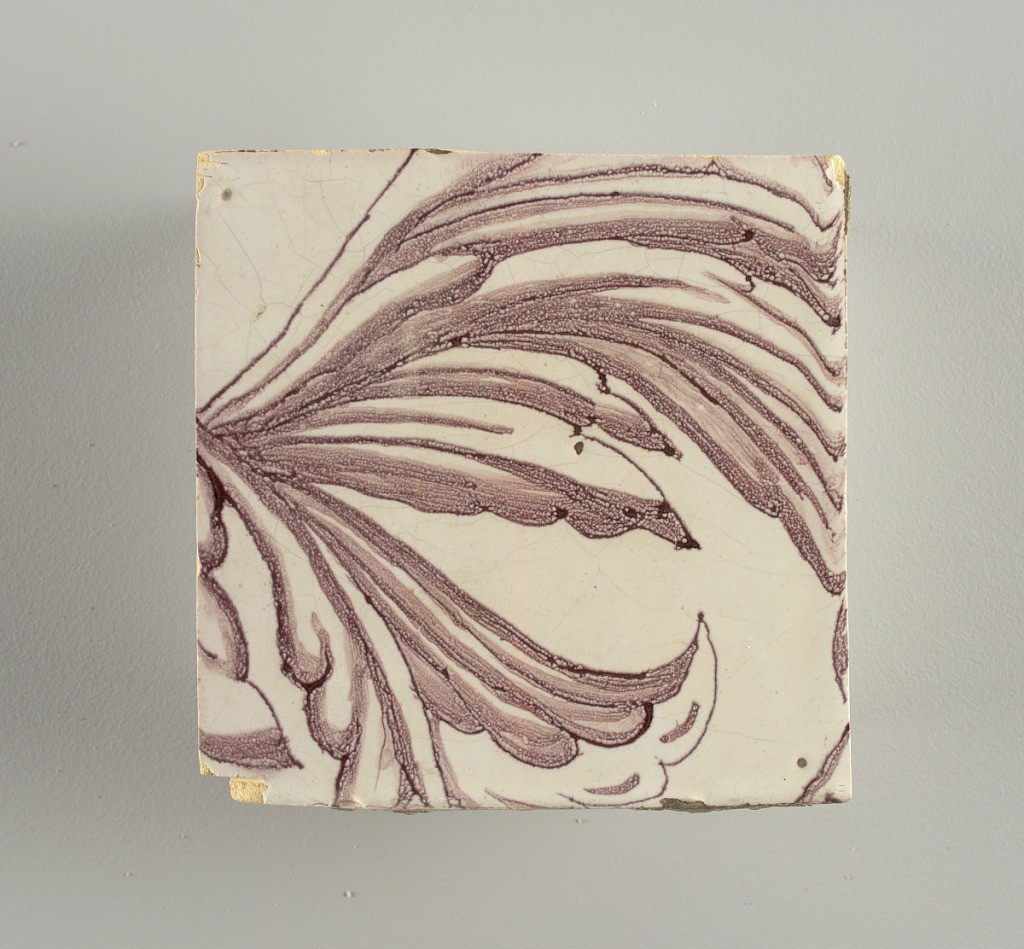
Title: Tile wall facing
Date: ca. 1725
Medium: Tin-glazed earthenware, underglaze
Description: Horizontal rectangle.  Thirty tiles wide and twenty-three tiles high with opening for fireplace eleven tiles wide and ten high.  Foliage arabesques disposed about three vertical axes from which are emphazised by urns at center and right, and at left by the figure of a standing woman carrying an infant on her arm and accompanied by two children.